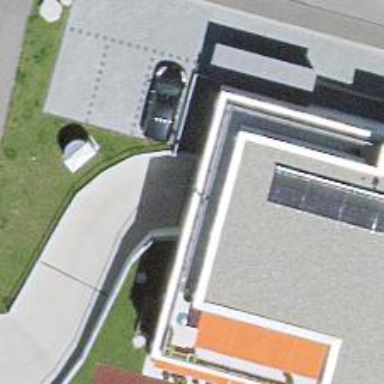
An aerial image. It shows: Parking entrance.